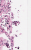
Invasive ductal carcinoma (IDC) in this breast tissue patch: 1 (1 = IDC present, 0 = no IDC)